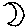
Label: moon